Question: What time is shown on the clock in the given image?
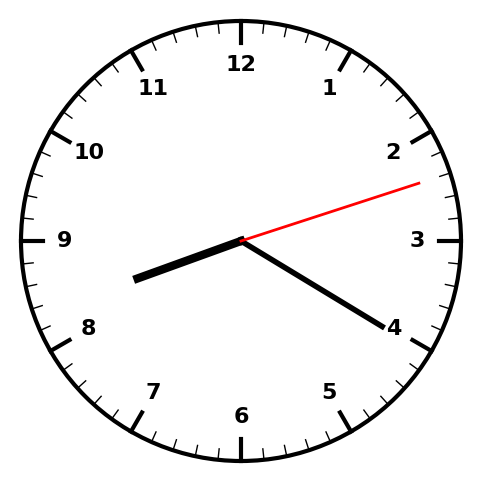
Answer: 08:20:12